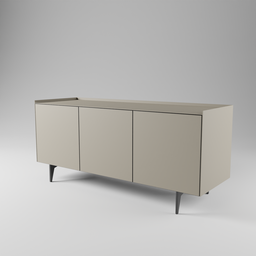
Label: furniture